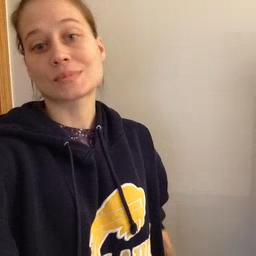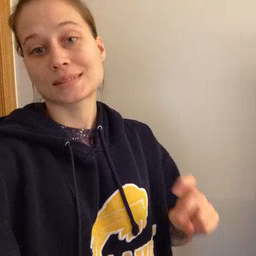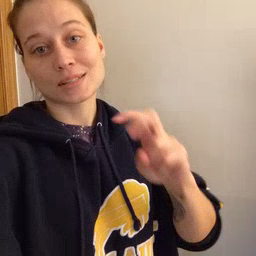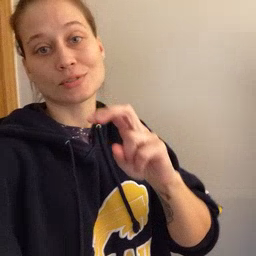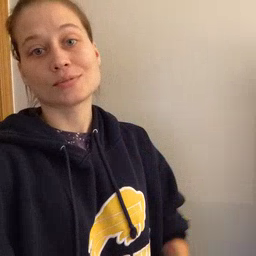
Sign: stairs